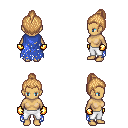
a pixel art fantasy rpg character, female body template, human, tanned skin, blue tattered cape, white pants, light blonde short topknot hairstyle, gold gloves, four views (front, back, left, right), 2x2 character sprite sheet, small pixel art, hard edges, no anti-aliasing